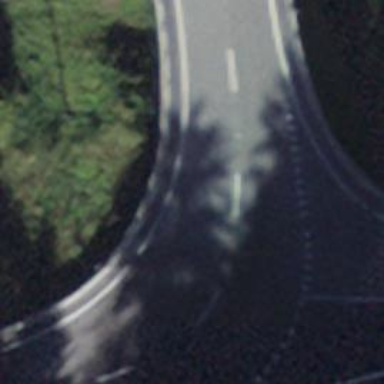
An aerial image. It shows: Secondary road with asphalt surface.